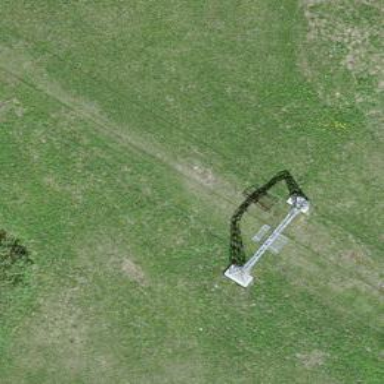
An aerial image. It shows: Pylon used for aerialway.